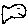
Label: fish